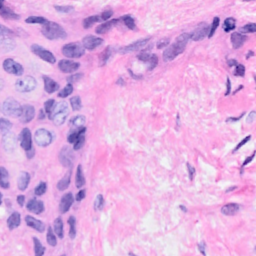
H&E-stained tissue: Breast